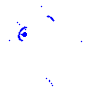
Particle: pion